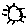
Label: sun